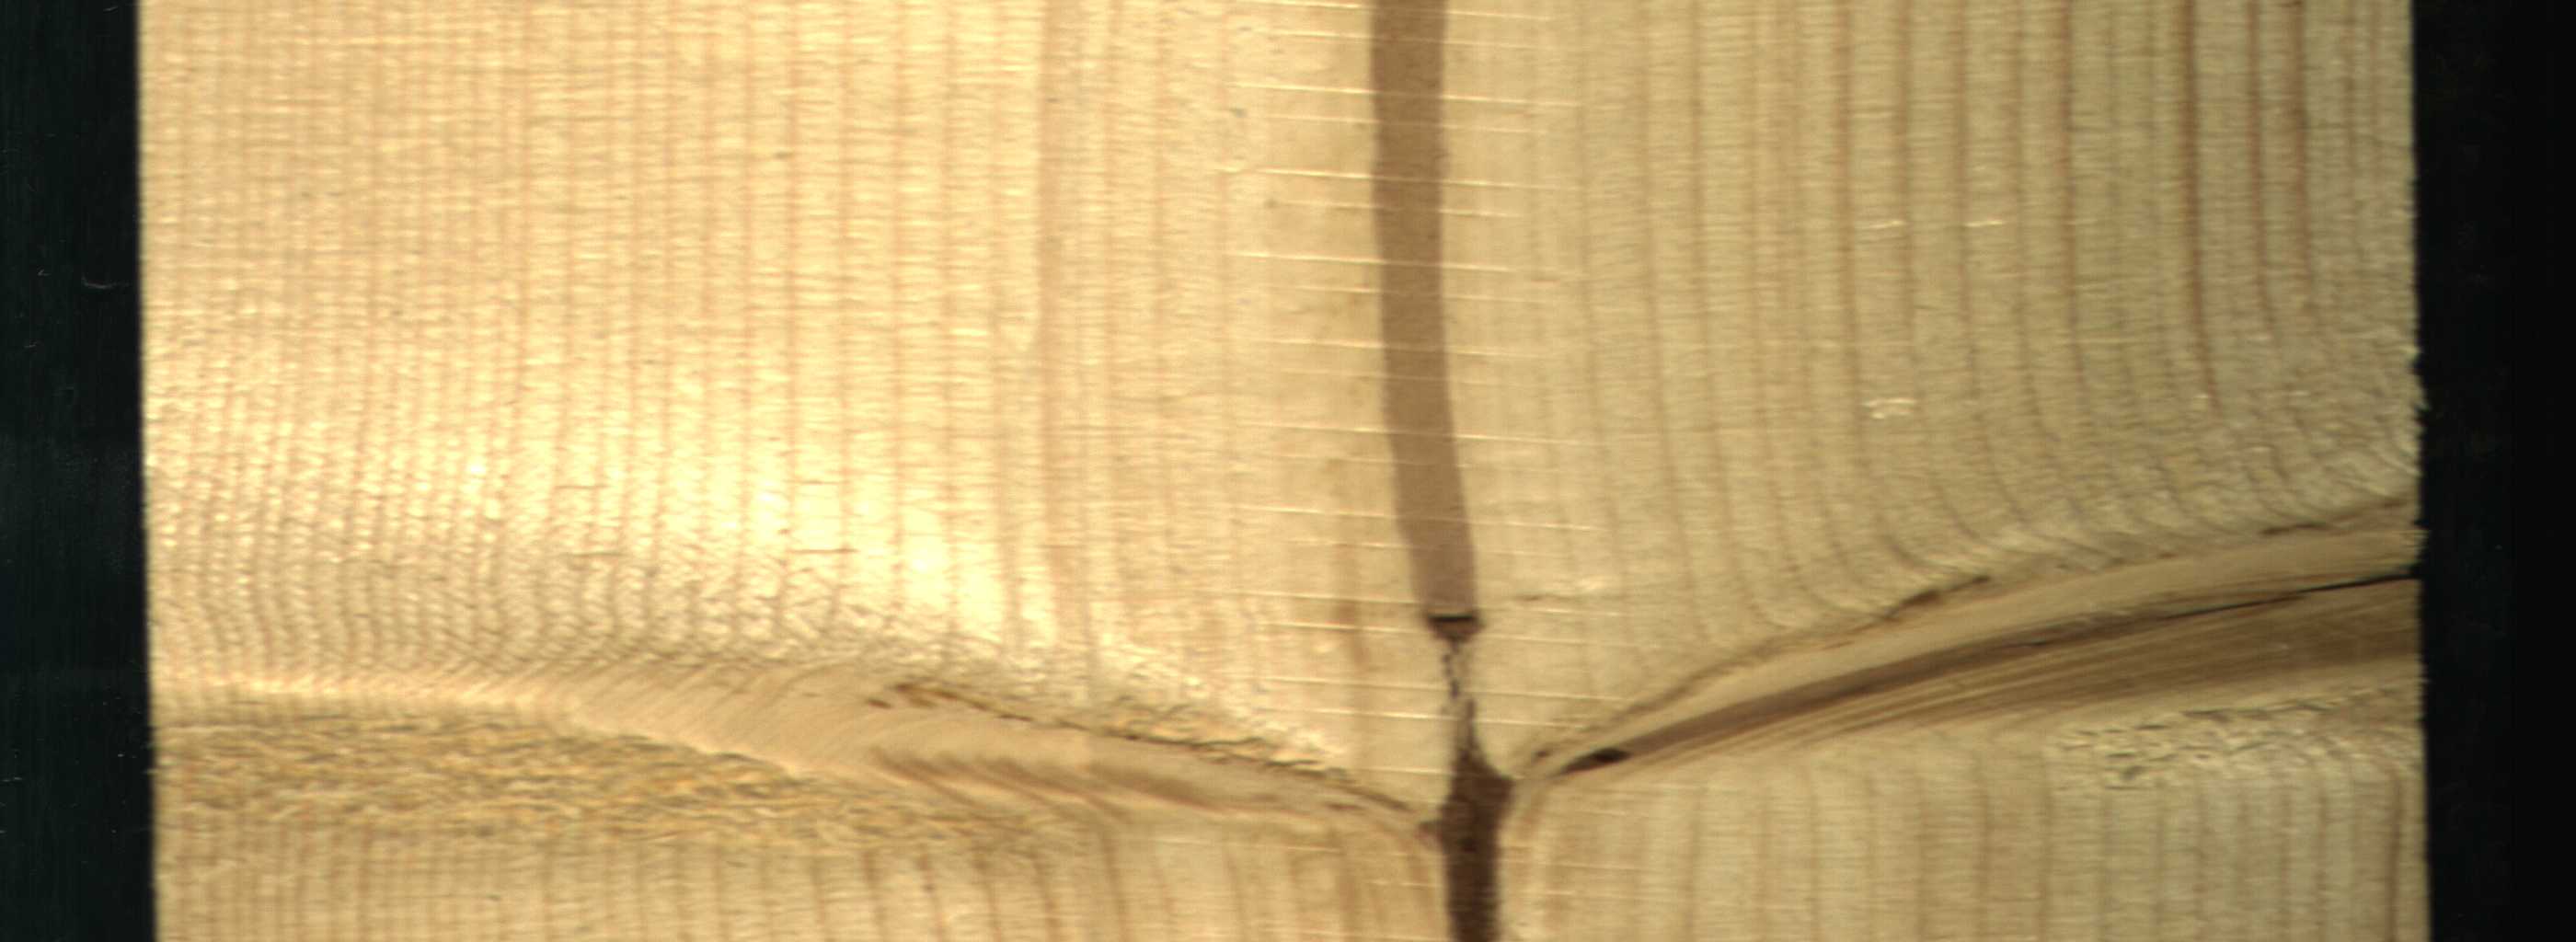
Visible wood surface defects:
Marrow
knot_with_crack
Live_Knot